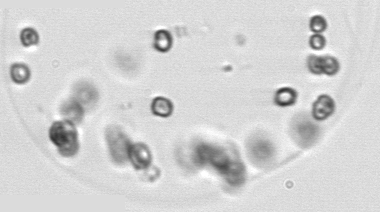
Label: Phaeocystis